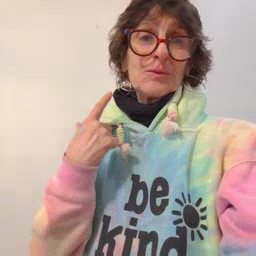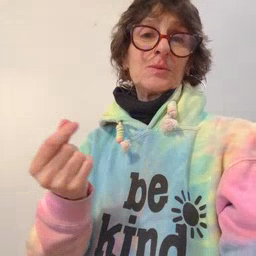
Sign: go